九年级 · 解析几何
已知: $M N / / P Q, c \neq x$, 则满足关系式 $x=\frac{b c}{a}$ 的图形是（）

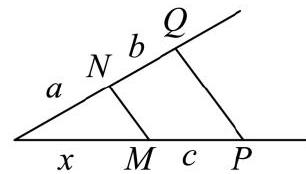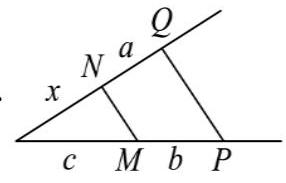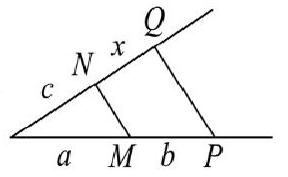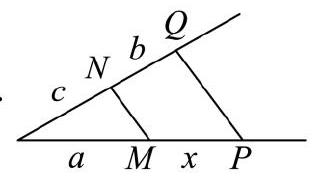
A.

B.

C.

D.

答案: C
解析: 根据平行线分线段成比例定理进行求解即可
【详解】解: $x=\frac{b c}{a}$, 即 $a x=b c$

A, $\because M N / / P Q$,

$\therefore \frac{a}{b}=\frac{x}{c}$, 即 $a c=b x$, 故此选项不符合题意;

B、 $\because M N / / P Q$,

$\therefore \frac{c}{b}=\frac{x}{a}$, 即 $a c=b x$, 故此选项不符合题意;

C、 $\because M N / / P Q$,

$\therefore \frac{b}{a}=\frac{x}{c}$, 即 $a x=b c$, 故此选项符合题意;

D、 $\because M N / / P Q$,

$\therefore \frac{a}{x}=\frac{c}{b}$, 即 $a b=c x$, 故此选项不符合题意;

故选 C.

【点睛】本题主要考查了平行线分线段成比例定理, 熟知平行线分线段成比例定理是解题的关键.